Interaction volume radius: 5 \u00c5
Interaction volume height: 10 \u00c5
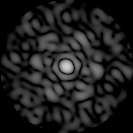
Disorder parameter: 0.87